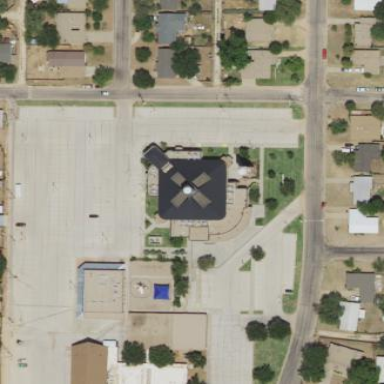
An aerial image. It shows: Building that serves as place of worship.